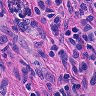
Metastatic tissue present: yes